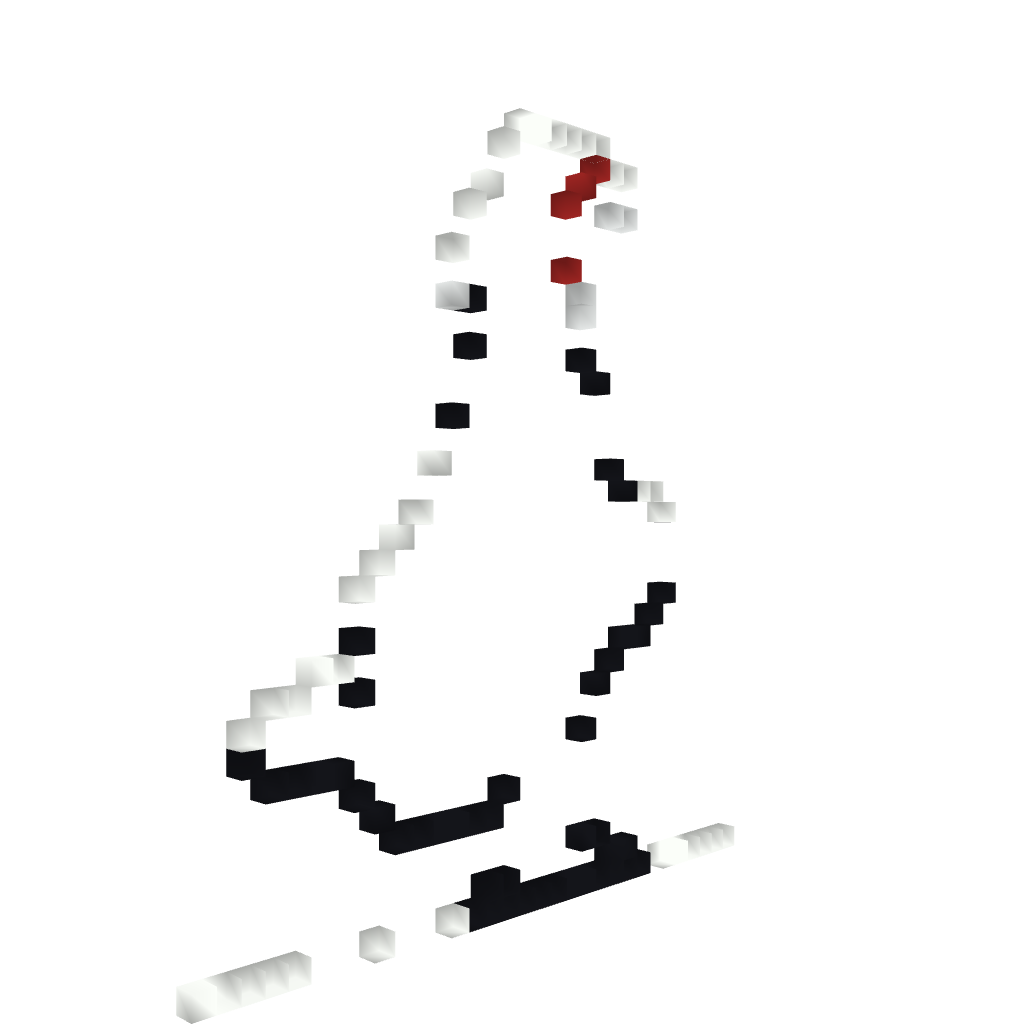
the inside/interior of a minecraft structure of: Daffy Duck